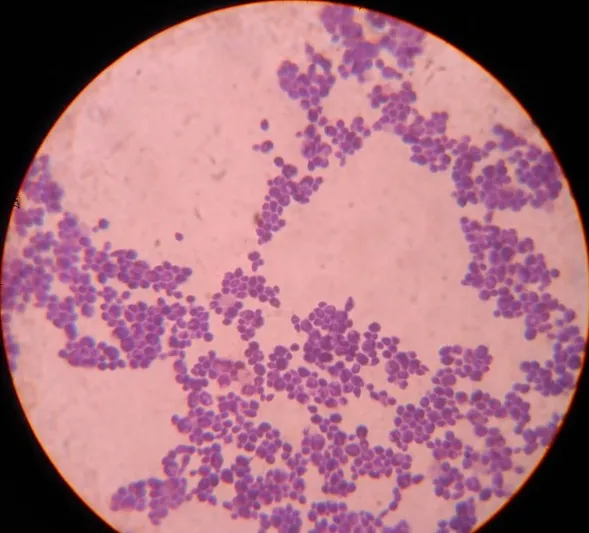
Oral cavity inspection on review revealed whitish non erythematous pseudo membranous plaques on the hard palate, buccal surface of cheek and the floor of the mouth, later microbiologically confirmed as Candidiasis.
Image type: pathology (gram)